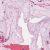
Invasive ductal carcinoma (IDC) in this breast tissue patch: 1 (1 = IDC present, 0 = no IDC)